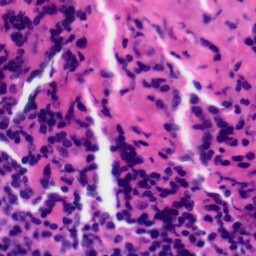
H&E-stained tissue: Tonsil